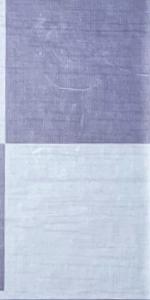
Label: Empty